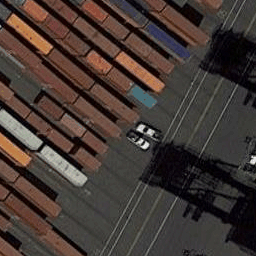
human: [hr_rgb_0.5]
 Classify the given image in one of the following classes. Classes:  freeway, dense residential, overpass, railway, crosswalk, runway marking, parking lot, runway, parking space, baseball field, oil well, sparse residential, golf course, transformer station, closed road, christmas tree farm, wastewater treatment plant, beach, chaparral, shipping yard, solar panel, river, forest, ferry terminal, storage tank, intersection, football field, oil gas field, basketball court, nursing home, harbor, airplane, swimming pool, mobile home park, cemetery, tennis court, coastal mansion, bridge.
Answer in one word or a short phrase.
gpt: shipping yard